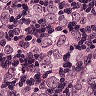
Metastatic tissue present: yes